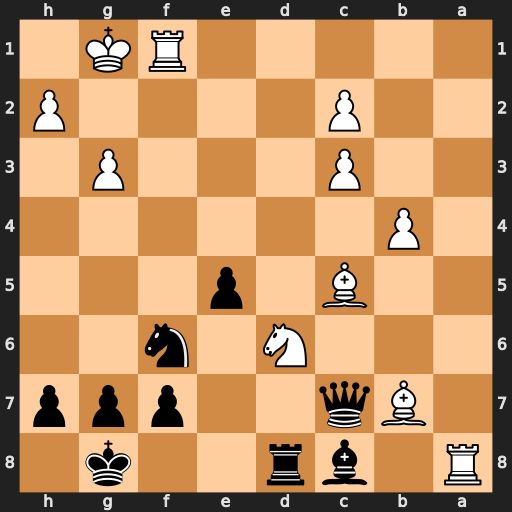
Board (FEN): R1br2k1/1Bq2ppp/3N1n2/2B1p3/1P6/2P3P1/2P4P/5RK1
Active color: b
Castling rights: -
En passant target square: -
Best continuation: Bxb7 Rxd8+ Qxd8